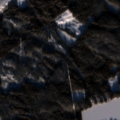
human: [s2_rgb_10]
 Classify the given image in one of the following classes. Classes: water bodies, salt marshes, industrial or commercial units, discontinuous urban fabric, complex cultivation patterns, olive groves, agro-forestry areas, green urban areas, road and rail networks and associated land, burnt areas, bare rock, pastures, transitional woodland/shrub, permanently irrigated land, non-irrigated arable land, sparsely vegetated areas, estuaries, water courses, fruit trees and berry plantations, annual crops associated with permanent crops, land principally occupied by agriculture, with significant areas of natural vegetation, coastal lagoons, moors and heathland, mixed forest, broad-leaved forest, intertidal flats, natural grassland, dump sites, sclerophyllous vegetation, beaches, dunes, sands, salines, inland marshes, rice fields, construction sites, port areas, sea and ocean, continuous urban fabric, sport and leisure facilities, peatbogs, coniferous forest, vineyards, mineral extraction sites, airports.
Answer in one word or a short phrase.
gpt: coniferous forest, mixed forest, transitional woodland/shrub, water bodies